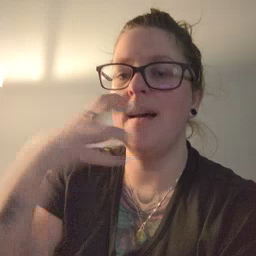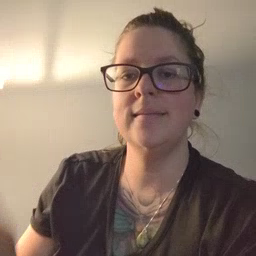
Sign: hot